Brain MRI, t1w sequence, axial 2D slice.
Patient: age 26, sex F, weight 90 kg, height 1.9 m
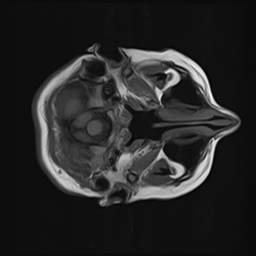